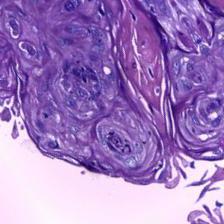
Diagnosis: OSCC